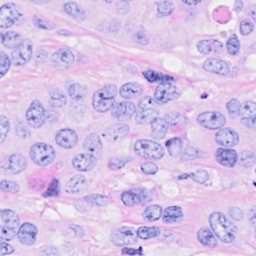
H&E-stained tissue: Breast